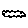
Label: cloud